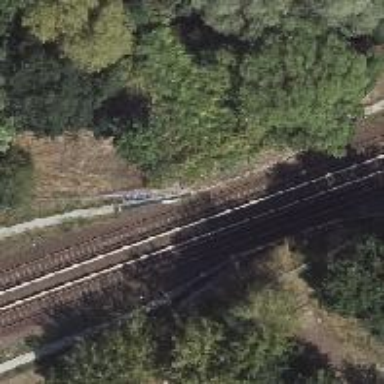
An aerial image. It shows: Abandoned railway bridge that is part of historic railway.